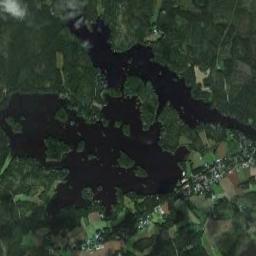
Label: lake